Question: I am using ABCpdf7 to insert a table of contents at the beginning of another PDF Doc. I can't use Doc.Append() because it temporarily duplicates the large base PDF in memory, so I am doing the following (which I based on the info for AddImageDoc from <URL>:
'''
Doc toc = LoadSubReport("someTableOfContents.pdf");
for (int i = 1; i <= toc.PageCount; i++)
{
Report.Page = Report.AddPage(i);
Report.MediaBox.String = toc.MediaBox.String;
Report.Rect.String = toc.MediaBox.String;
Report.AddImageDoc(toc, i, null);
}
'''
This adds the pages from the table of contents pdf correctly, but a few pages into the original document, the pages appear damaged or missing. Here's what I see in Reader for the remainder of the document (the little squares are the remaining pages):

What is causing this? Is there a better way I can insert the table of contents pages?
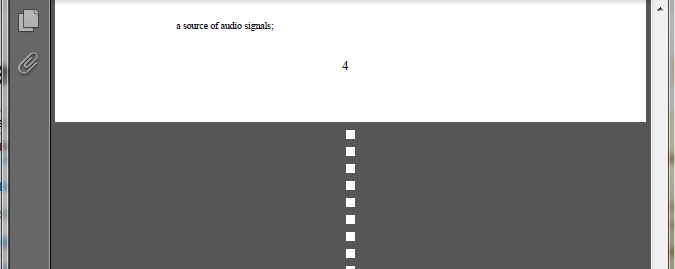
Answer: I was using ABCpdf 7022. Installing 7042 fixed the problem.
For anyone else concerned with related problems, a suggestion I got from ABCpdf support was to use Doc.Append to add the table of contents to the end, then Doc.RemapPages to move it to the start of the PDF.